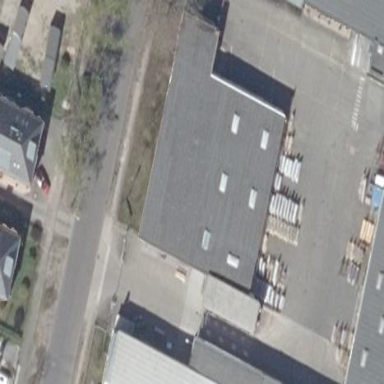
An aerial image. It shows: Industrial building.